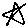
Label: star